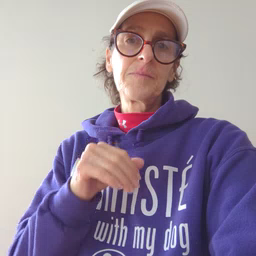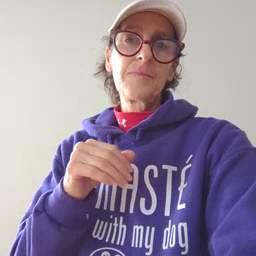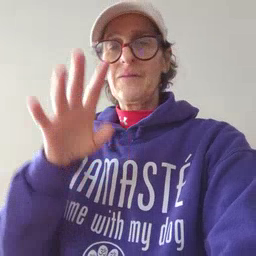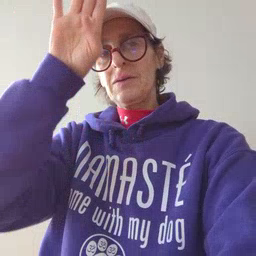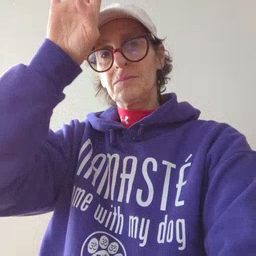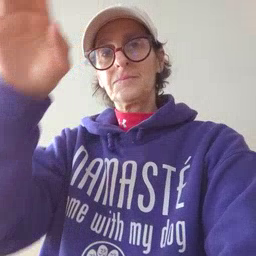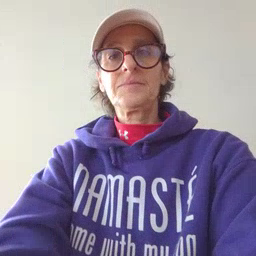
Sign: fireman